Question: I'm creating a view (using card.io), and I want the view to cover the full screen.
Its only covering about 2/3rds of the screen atm.
Heres the code:
'''
CardIOView *cardIOView = [[CardIOView alloc] initWithFrame:CGRectMake(0, 0, self.view.frame.size.width,self.view.frame.size.height)];
'''
Here is an example

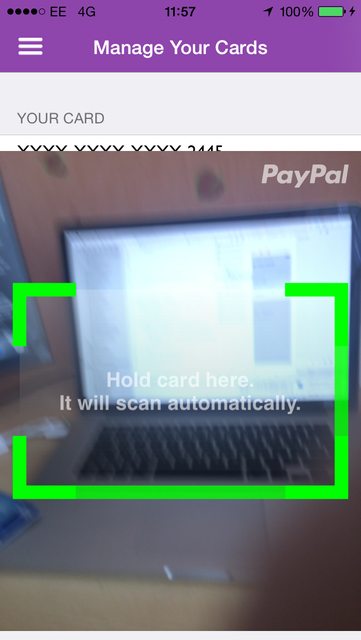
Answer: Dave from card.io here.
When you create a 'CardIOView', its frame will take on whatever size you set. However, the within the (transparent) 'CardIOView' will have the standard iOS camera form factor of 4:3.
So if the CardIOView is 320 points wide, then its camera view will be ~426 points tall. (You can confirm this by checking the 'cameraPreviewFrame' property of your 'CardIOView'.)
Given this information, you should be able to set the frame of your 'CardIOView' so that the camera image appears where you'd like it to appear onscreen. You will probably want to set the background color of either the 'CardIOView' or of your containing view to black. And you may or may not choose to hide the navigation bar.